Question: Am trying to to my game.
This is the below:
'''
startTimer();
var w = null;
function startTimer()
{
// First check whether Web Workers are supported
if (typeof (Worker) !== "undefined") {
// Check whether Web Worker has been created. If not, create a new Web Worker based on the Javascript file simple-timer.js
if (w == null) {
w = new Worker("../js/Timer.js");
console.log(w);
}
// Update timer div with output from Web Worker
w.onmessage = function(event) {
document.getElementById("timer").innerHTML = event.data;
};
} else {
// Web workers are not supported by your browser
document.getElementById("timer").innerHTML = "Sorry, your browser does not support Web Workers ...";
}
}
// function to stop the timer
function stopTimer()
{
w.terminate();
timerStart = true;
w = null;
}
};
'''
This is my file :
'''
var i = 0;
function timedCount()
{
i = i + 1;
postMessage(i);
setTimeout("timedCount()", 200);
}
timedCount();
'''

This it the error i come up with,when i try to stop the timer. I also addded a console message as you can see in the picture.
I found out why the problem occured,it was mainly because the function stopTimer() was being called more than 1 time which resulted in the termination of null.
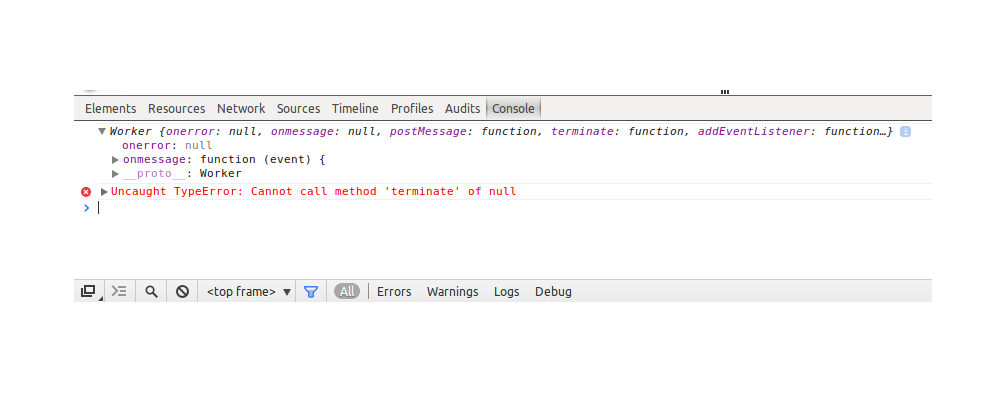
Answer: In the above code ,you have to set w to null initially.
'''
var w = null;
'''
Initialize it as just:
'''
var w;
'''